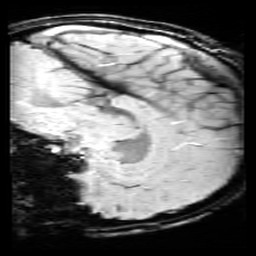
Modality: SWI
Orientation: sagittal
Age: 12
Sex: male
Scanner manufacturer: siemens
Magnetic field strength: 3 T
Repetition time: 0.027 s
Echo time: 0.02 s